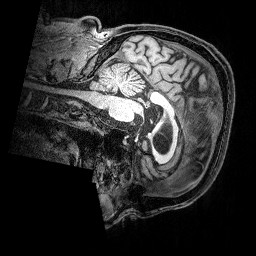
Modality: T1w
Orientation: sagittal
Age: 63
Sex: male
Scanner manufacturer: siemens
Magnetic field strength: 3 T
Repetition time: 2.5 s
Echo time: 0.00369 s